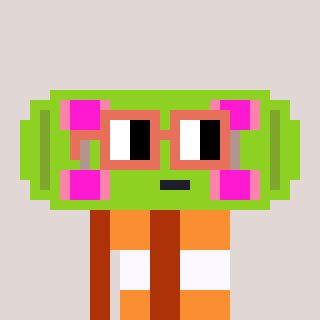
a pixel art character with square orange glasses, a skateboard-shaped head and a hotbrown-colored body on a warm background